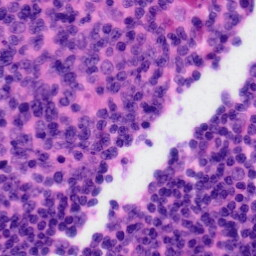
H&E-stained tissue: Tonsil